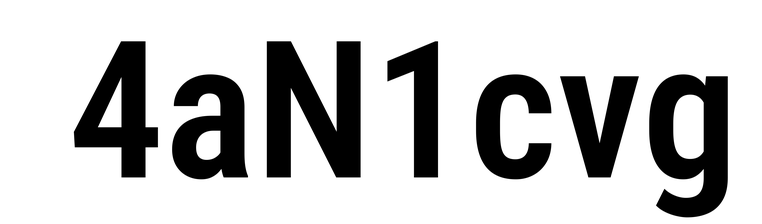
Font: Roboto_Condensed_SemiBold